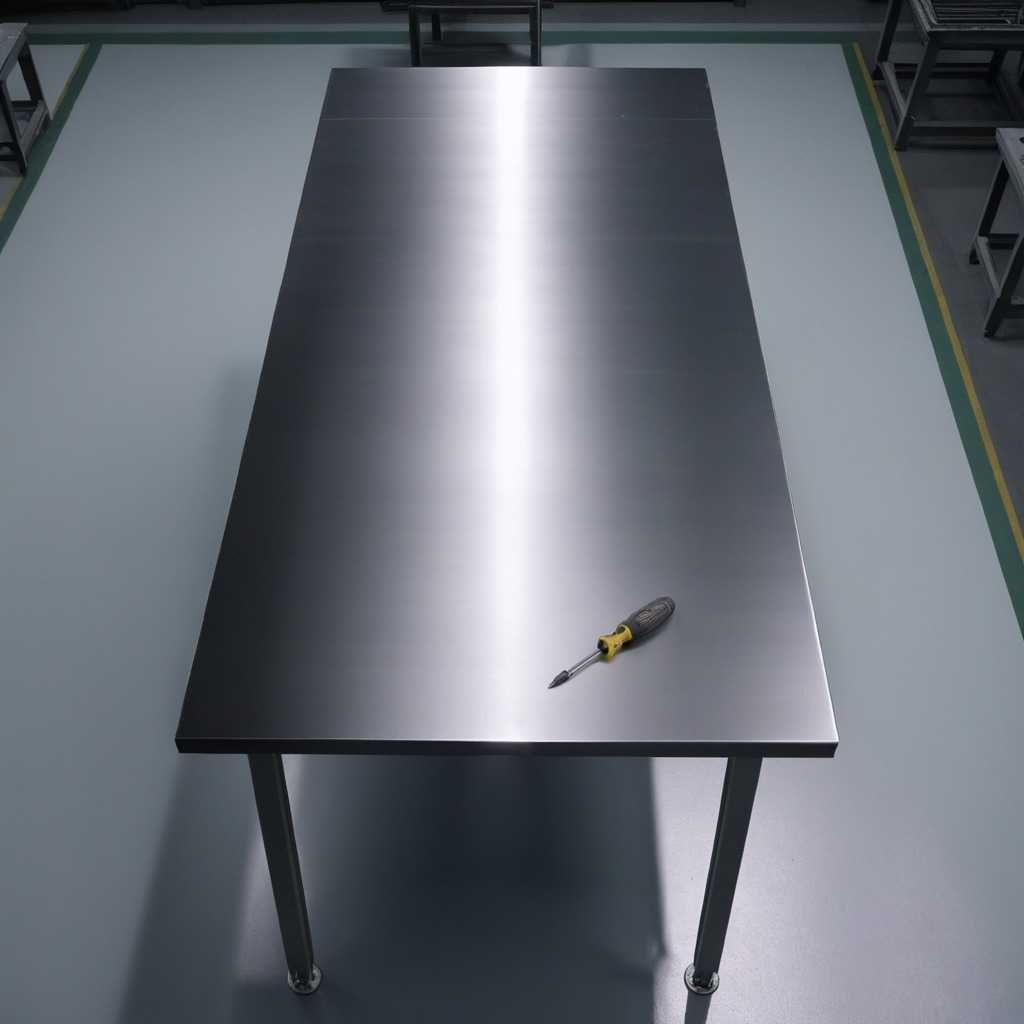
A screwdriver is lying on the tabletop.